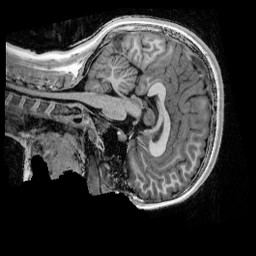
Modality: UNIT1_denoised
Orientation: sagittal
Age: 10
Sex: female
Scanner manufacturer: siemens
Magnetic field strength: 3 T
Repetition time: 4 s
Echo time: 0.00303 s